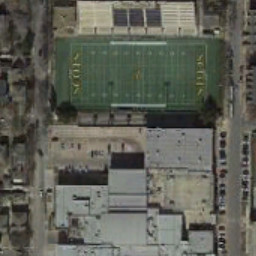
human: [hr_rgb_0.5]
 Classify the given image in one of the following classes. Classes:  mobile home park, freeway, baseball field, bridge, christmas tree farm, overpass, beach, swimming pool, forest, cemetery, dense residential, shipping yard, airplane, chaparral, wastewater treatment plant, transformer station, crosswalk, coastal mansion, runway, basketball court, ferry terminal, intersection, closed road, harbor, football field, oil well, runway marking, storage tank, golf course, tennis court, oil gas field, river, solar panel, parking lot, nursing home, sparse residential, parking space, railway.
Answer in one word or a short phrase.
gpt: football field